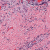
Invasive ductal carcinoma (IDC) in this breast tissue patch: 1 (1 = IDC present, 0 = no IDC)